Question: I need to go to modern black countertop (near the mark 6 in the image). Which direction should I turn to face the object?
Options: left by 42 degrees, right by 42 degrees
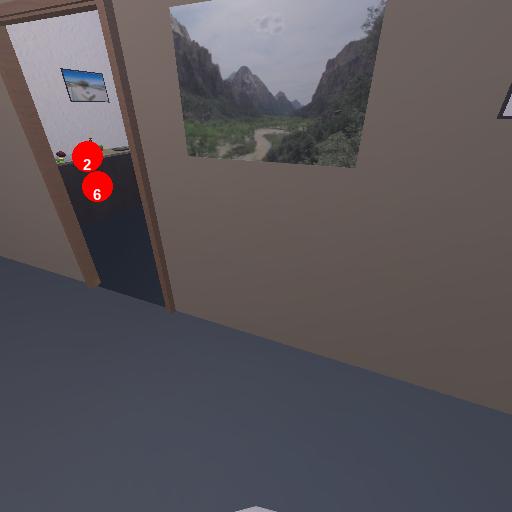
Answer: left by 42 degrees